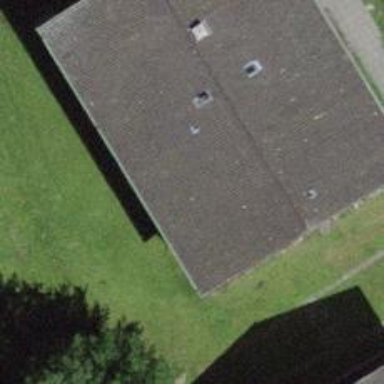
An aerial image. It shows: Gabled roof apartments building.